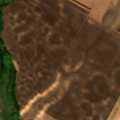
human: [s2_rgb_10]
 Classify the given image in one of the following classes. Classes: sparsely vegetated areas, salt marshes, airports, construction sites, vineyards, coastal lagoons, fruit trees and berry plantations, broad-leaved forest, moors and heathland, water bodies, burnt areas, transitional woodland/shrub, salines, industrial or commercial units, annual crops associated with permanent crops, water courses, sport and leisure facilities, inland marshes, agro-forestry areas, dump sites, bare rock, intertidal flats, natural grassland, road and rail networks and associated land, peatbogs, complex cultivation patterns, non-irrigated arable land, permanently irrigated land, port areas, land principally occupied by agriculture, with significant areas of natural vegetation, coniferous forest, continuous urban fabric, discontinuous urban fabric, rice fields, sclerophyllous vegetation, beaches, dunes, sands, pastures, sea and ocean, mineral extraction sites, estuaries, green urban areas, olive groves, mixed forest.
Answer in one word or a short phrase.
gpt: non-irrigated arable land, transitional woodland/shrub